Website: macys
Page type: gifting
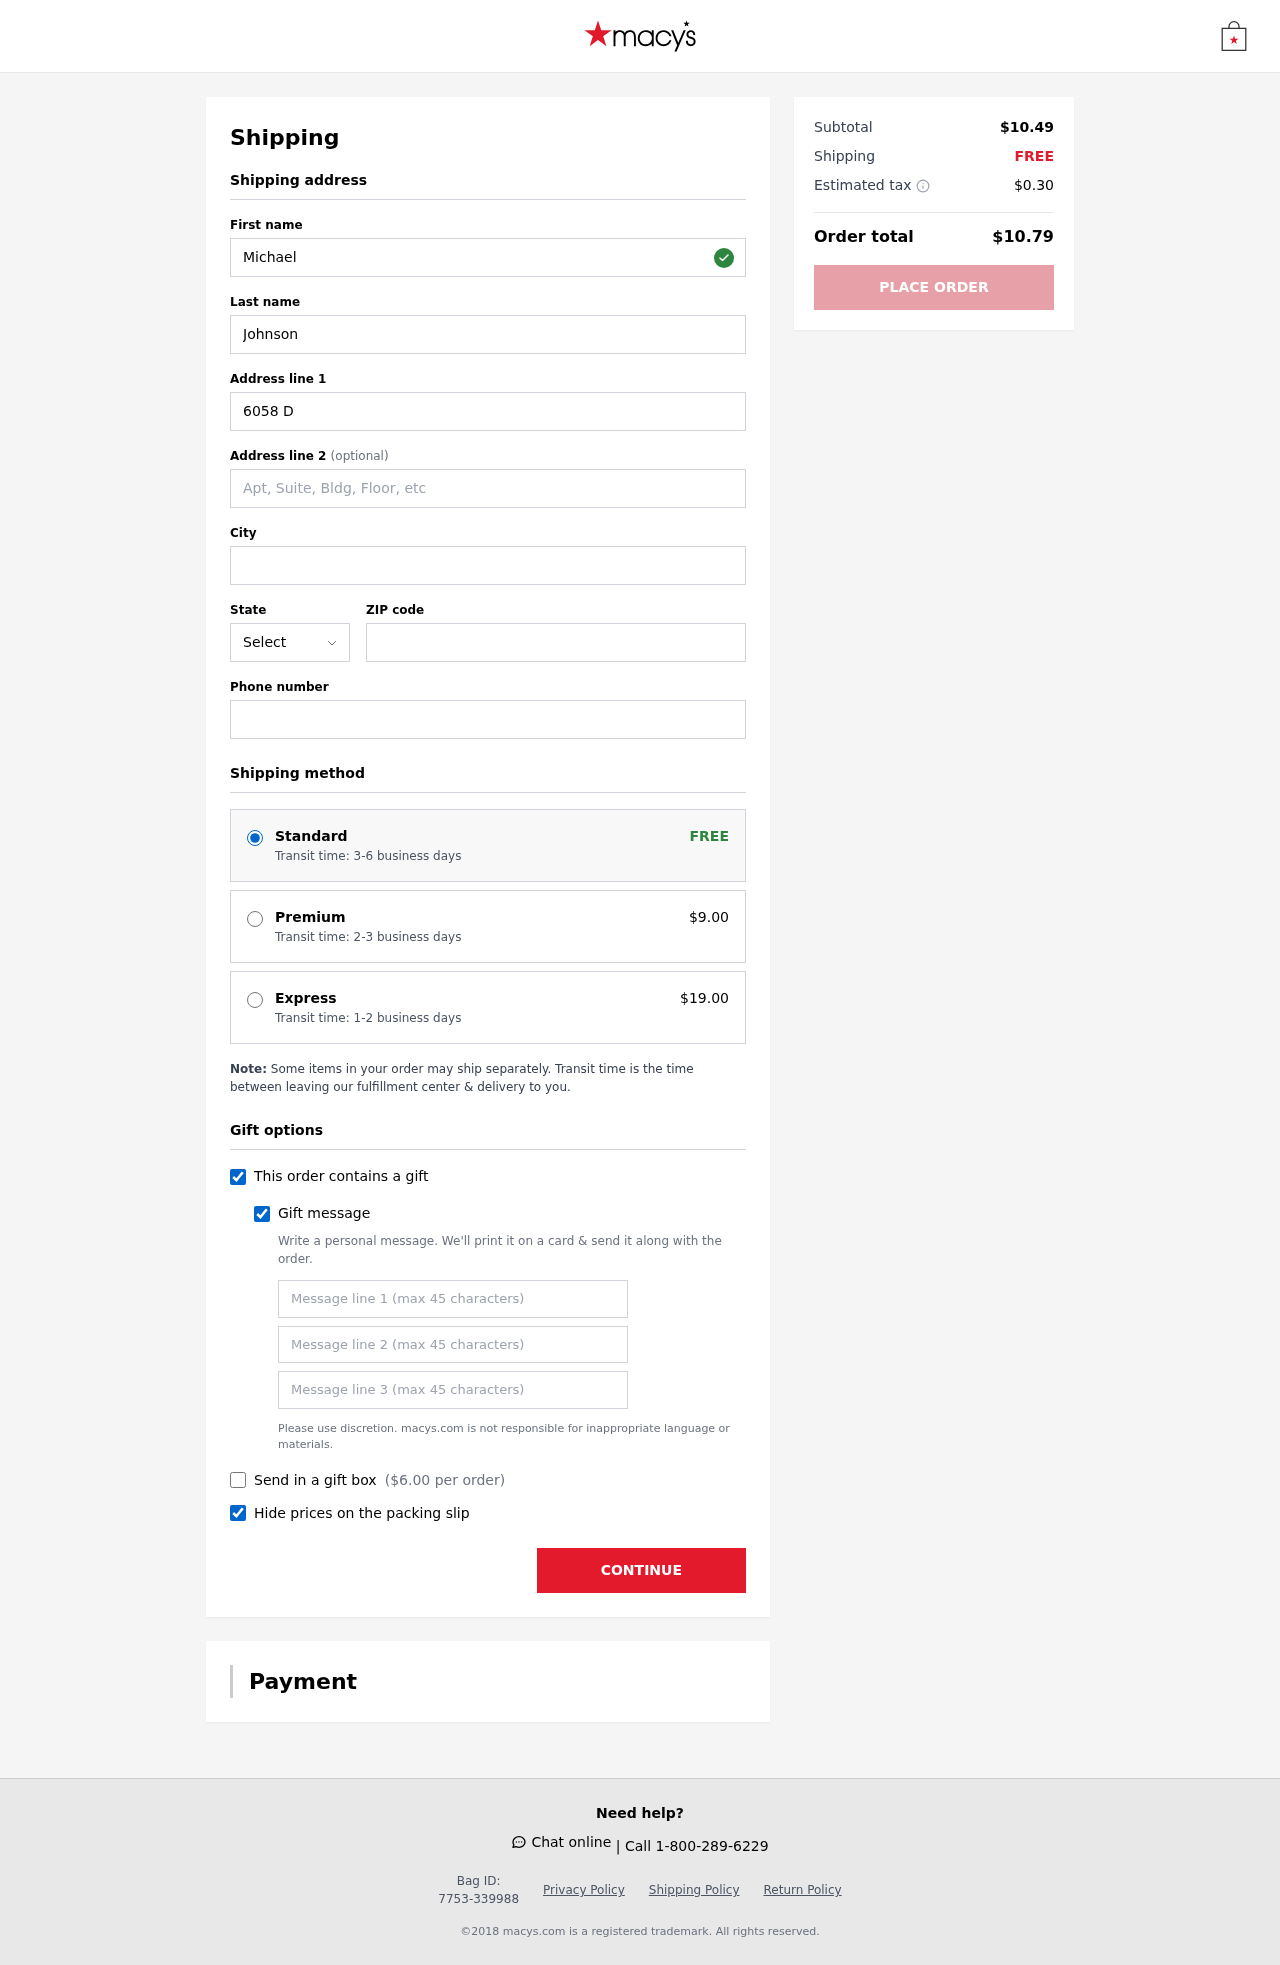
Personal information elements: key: PII_STATE_ABBR
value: FM
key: PII_FIRSTNAME
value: Michael
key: PII_LASTNAME
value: Johnson
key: PII_STREET
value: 6058 Diaz Locks
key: PII_STREET2
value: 40580 Grant Freeway
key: PII_CITY
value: Waltonville
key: PII_POSTCODE
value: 51889
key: PII_PHONE
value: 3109680771
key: PII_GIFT_MESSAGE
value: Hey Benjamin, I know life can get a bit hectic sometimes, so I thought these melatonin lozenges might help you catch some better Z's! Here’s to peaceful nights and refreshed mornings. Enjoy!  Michael
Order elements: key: ORDER_SHIPPING_STANDARD
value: Transit time: 3-6 business days
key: ORDER_SHIPPING_PREMIUM
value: Transit time: 2-3 business days
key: ORDER_SHIPPING_PREMIUM_PRICE
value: $9.00
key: ORDER_SHIPPING_EXPRESS
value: Transit time: 1-2 business days
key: ORDER_SHIPPING_EXPRESS_PRICE
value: $19.00
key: ORDER_GIFT_BOX_PRICE
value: $6.00
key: ORDER_SUBTOTAL
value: $10.49
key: ORDER_SHIPPING_COST
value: FREE
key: ORDER_TAX
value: $0.30
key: ORDER_TOTAL
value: $10.79